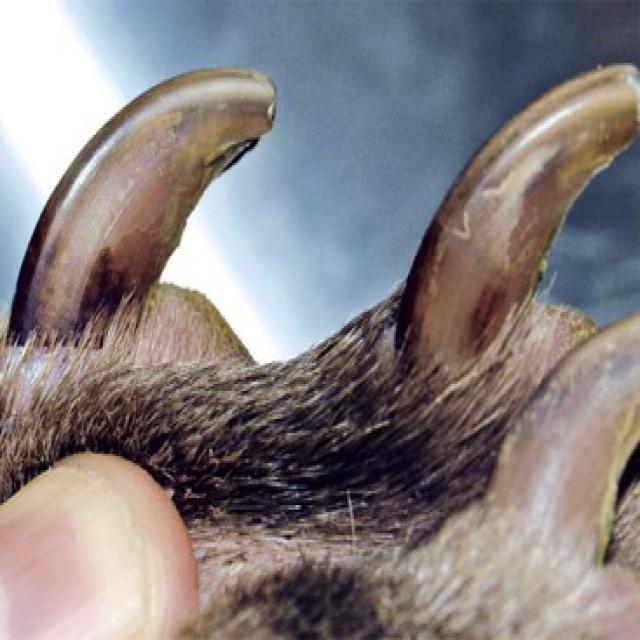
Canine fungal skin infection — characterized by alopecia, scaling, crusting, and circular lesions. Common agents include Malassezia and Candida species.